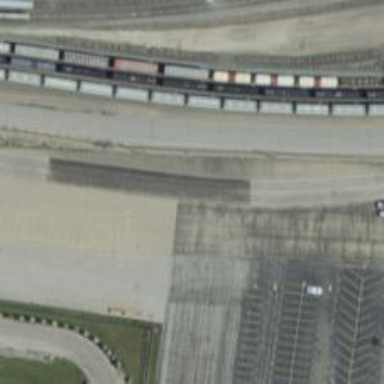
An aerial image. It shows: Railway yard.